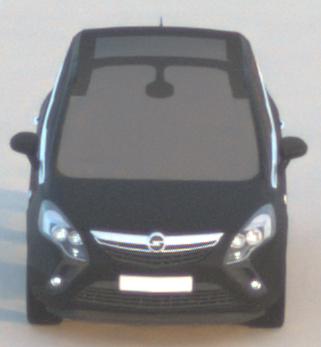
Make: Opel
Model: Zafira Tourer 1.8
Detailed model: Zafira (C) Tourer
Model produced from: 2012/01
Model produced until: 2015/06
Doors: 5
Color: black
Road condition: dry road
Daytime: sunrise or sunset
Contrast: low contrast